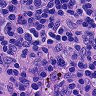
Metastatic tissue present: no